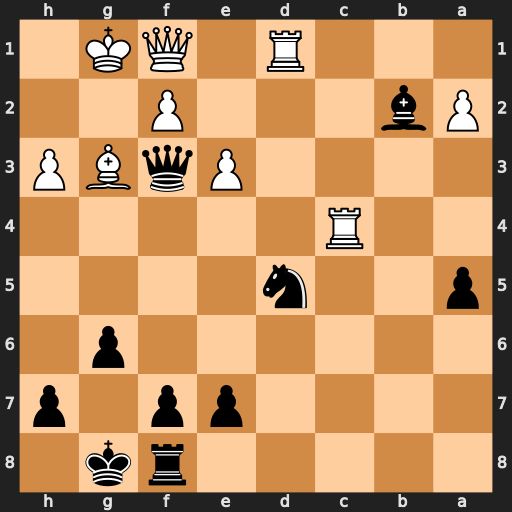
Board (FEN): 5rk1/4pp1p/6p1/p2n4/2R5/4PqBP/Pb3P2/3R1QK1
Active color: b
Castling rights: -
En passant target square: -
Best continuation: Nxe3 fxe3 Qxg3+